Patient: sex M, age 50
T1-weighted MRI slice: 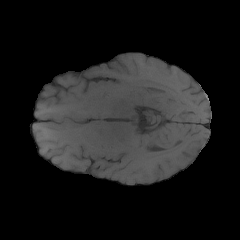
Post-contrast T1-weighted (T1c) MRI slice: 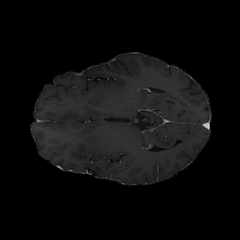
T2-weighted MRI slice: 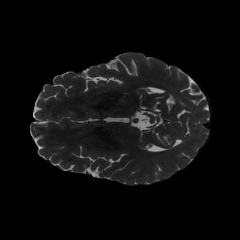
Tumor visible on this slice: no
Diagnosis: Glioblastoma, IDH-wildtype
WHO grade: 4